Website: crate-barrel
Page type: newsletter-management
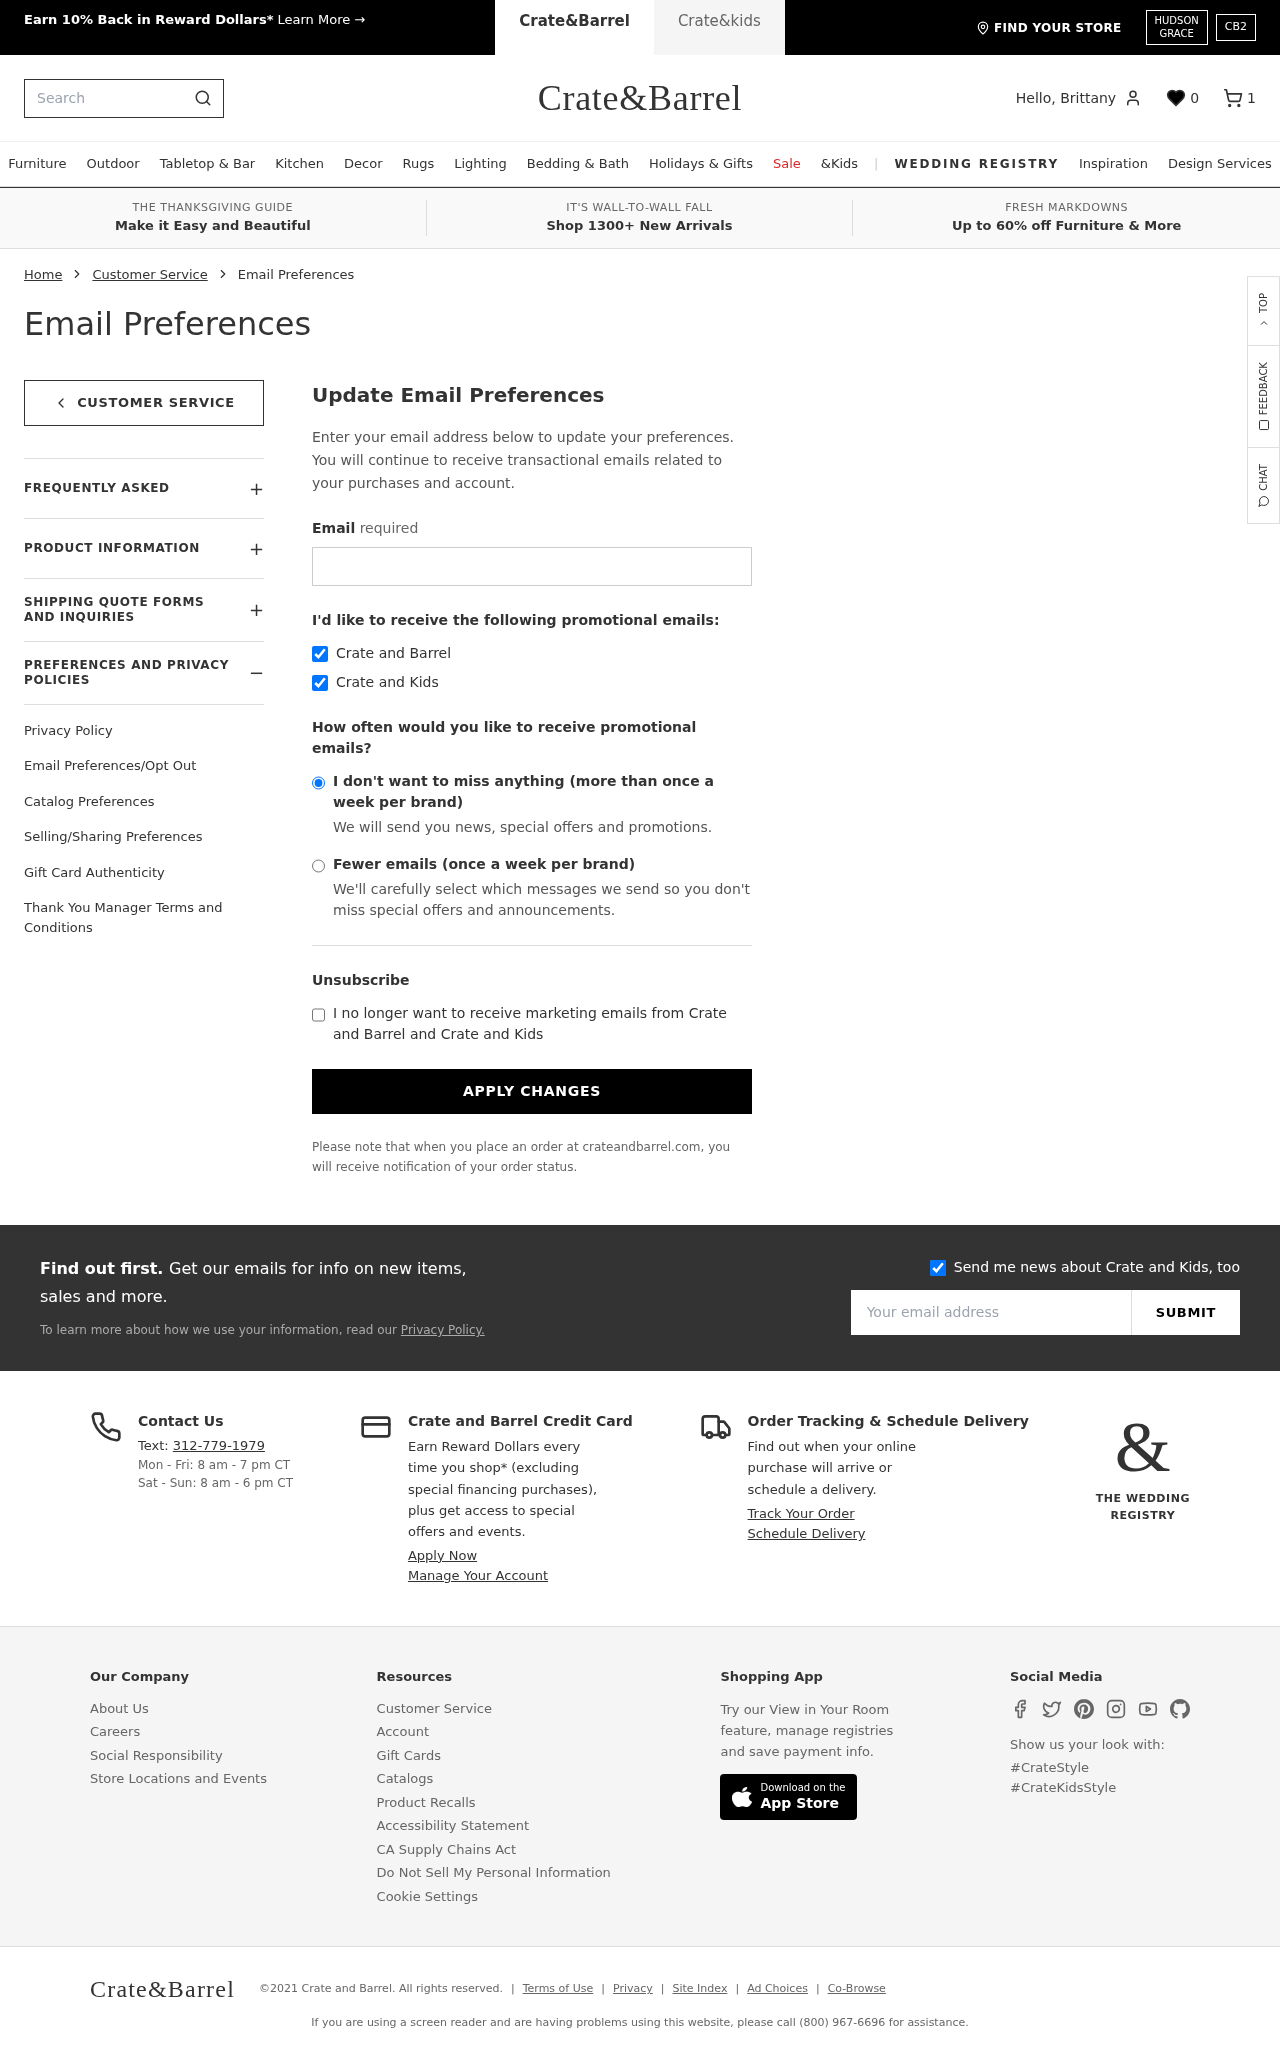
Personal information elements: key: PII_EMAIL
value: bwright@yahoo.com
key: PII_FIRSTNAME
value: Brittany
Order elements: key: ORDER_NUM_ITEMS
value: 1
Search elements: key: HEADER_SEARCH
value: Search
Other elements: key: FAVORITES_COUNT
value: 0